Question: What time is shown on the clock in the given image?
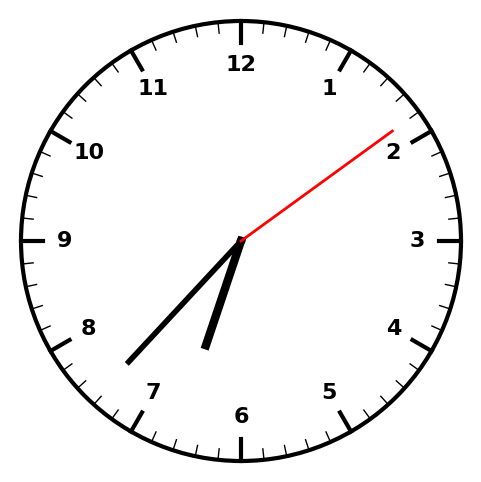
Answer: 06:37:09